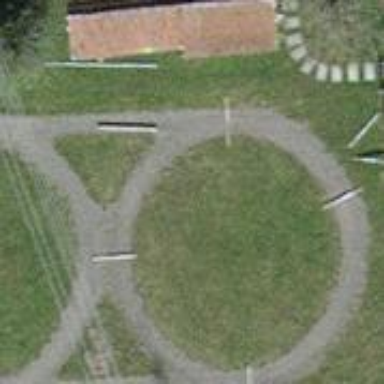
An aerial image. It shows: Equestrian track for leisurely land activities.